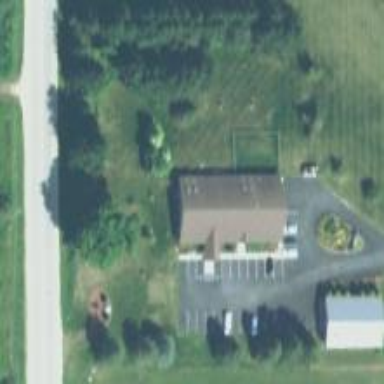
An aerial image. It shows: Veterinary facility.